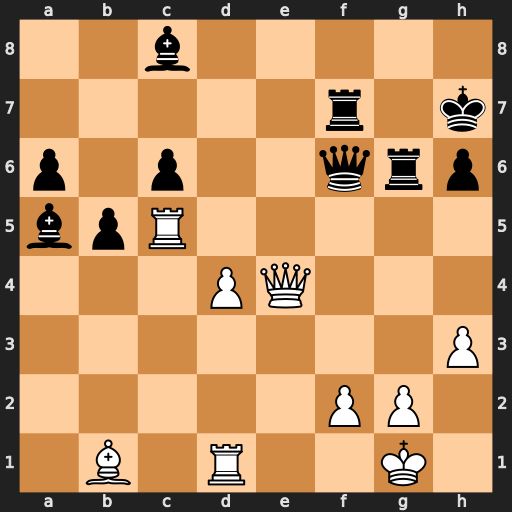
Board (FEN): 2b5/5r1k/p1p2qrp/bpR5/3PQ3/7P/5PP1/1B1R2K1
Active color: w
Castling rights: -
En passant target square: -
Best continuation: Qxg6+ Qxg6 Bxg6+ Kxg6 Rxc6+ Kg7 Rxc8